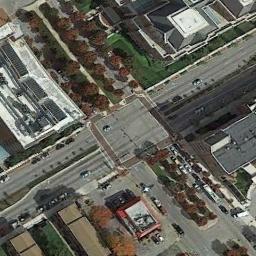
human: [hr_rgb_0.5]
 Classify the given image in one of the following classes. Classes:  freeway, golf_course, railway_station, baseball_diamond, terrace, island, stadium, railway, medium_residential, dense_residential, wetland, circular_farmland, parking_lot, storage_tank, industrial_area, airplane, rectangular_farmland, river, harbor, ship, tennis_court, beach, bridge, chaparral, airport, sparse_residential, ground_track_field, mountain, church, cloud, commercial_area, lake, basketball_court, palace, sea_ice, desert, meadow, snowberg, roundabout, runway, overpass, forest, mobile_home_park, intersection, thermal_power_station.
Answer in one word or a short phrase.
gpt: intersection